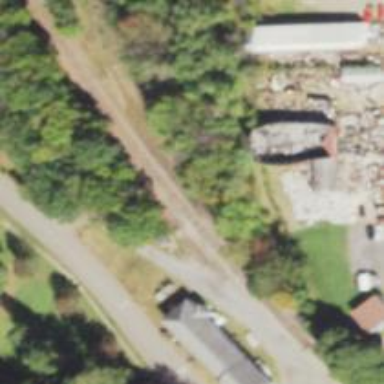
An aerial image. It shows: Railway siding with rails.